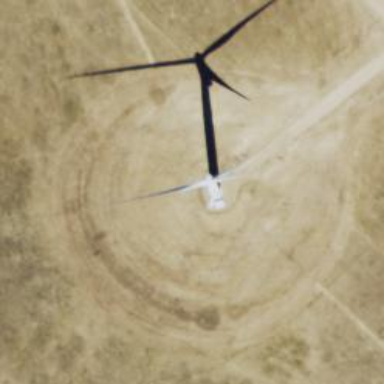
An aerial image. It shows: Wind generator powered by Vestas horizontal axis wind turbine.